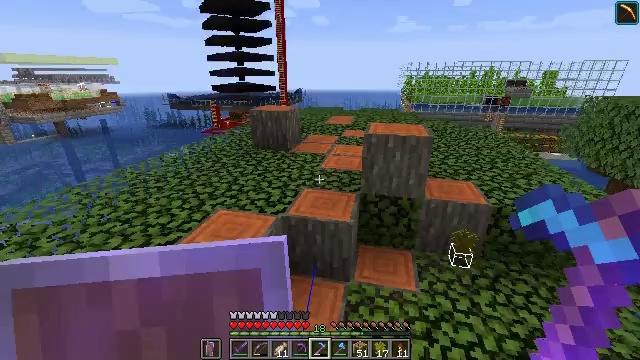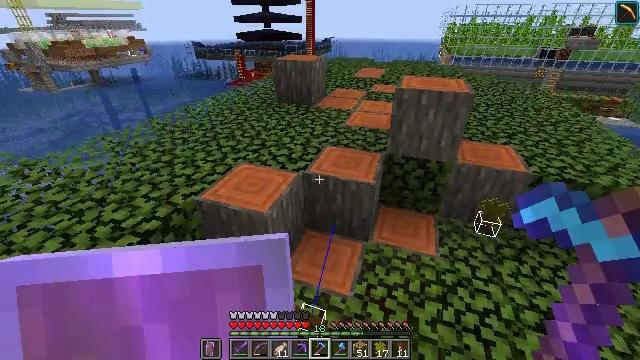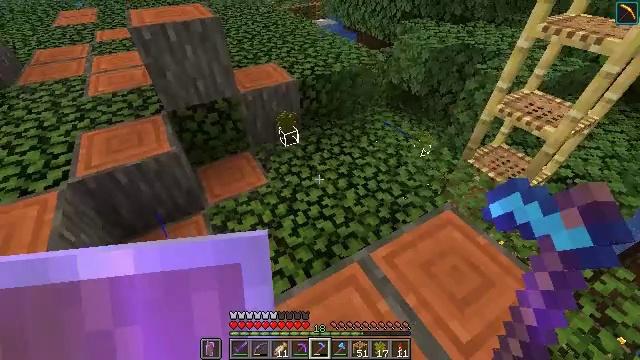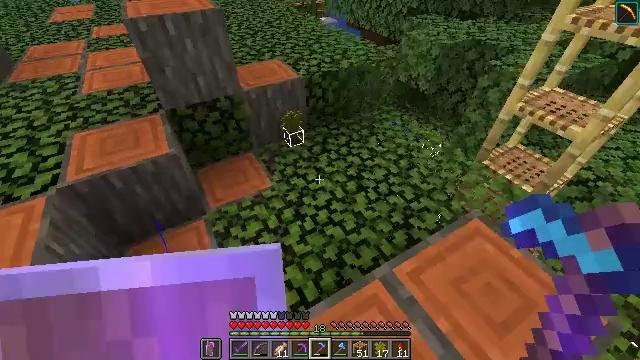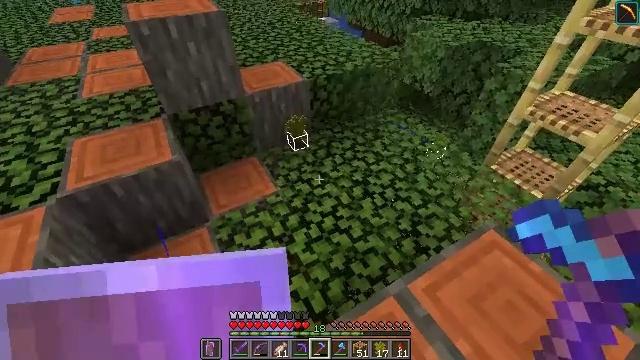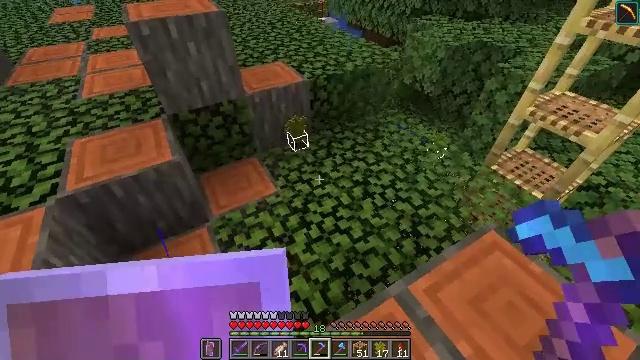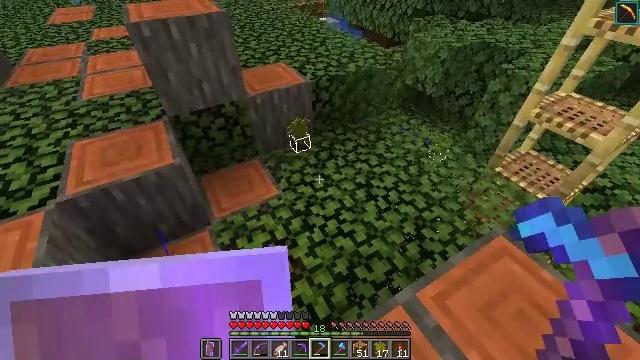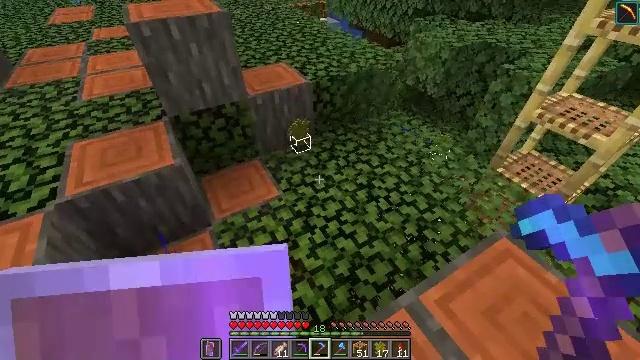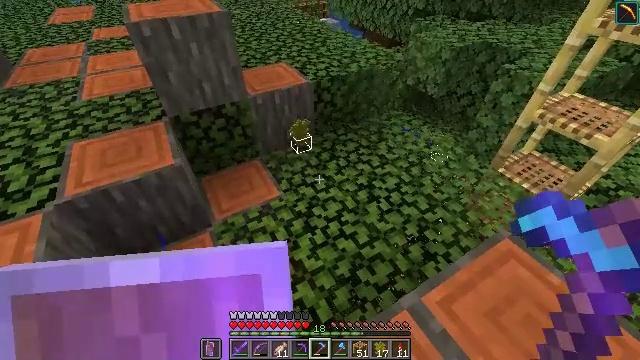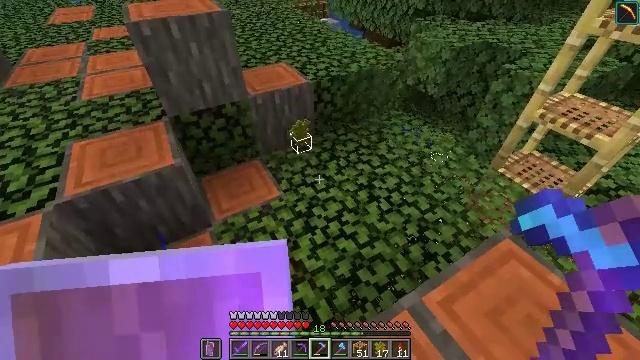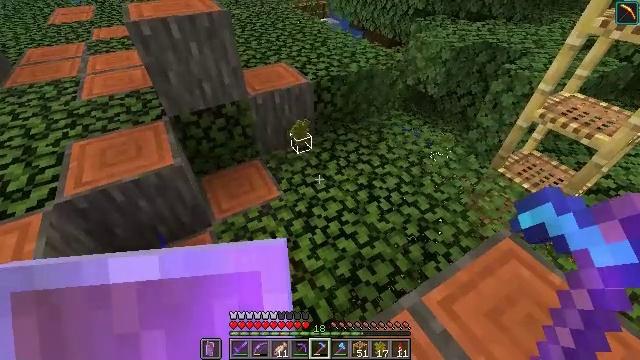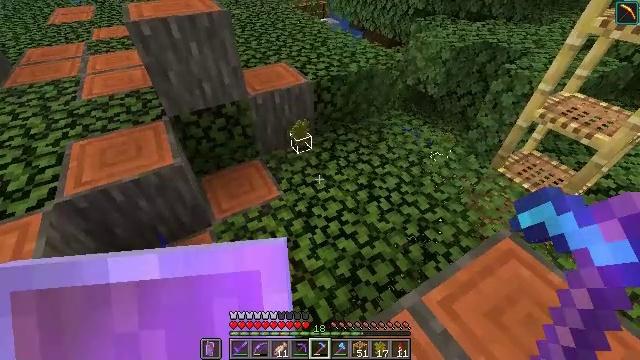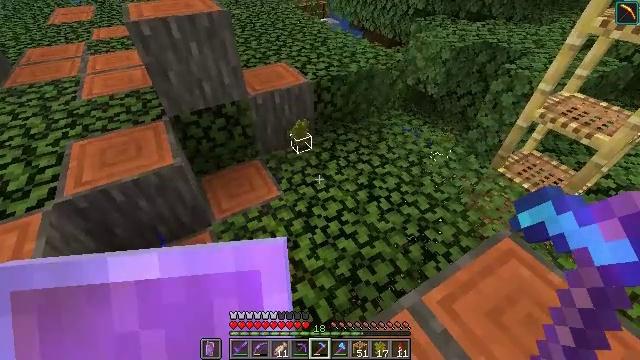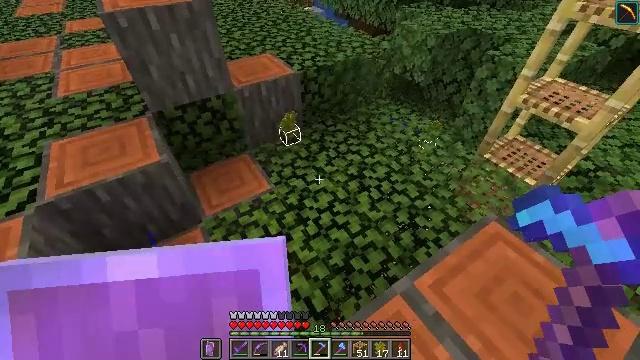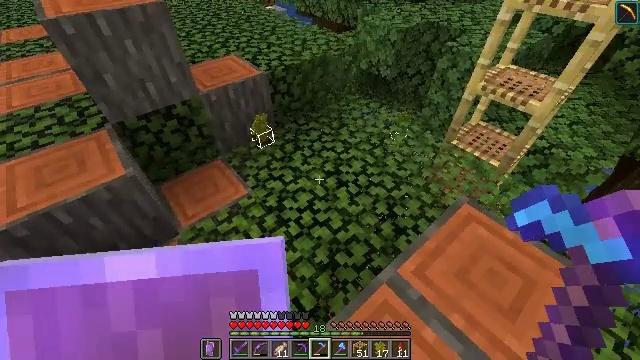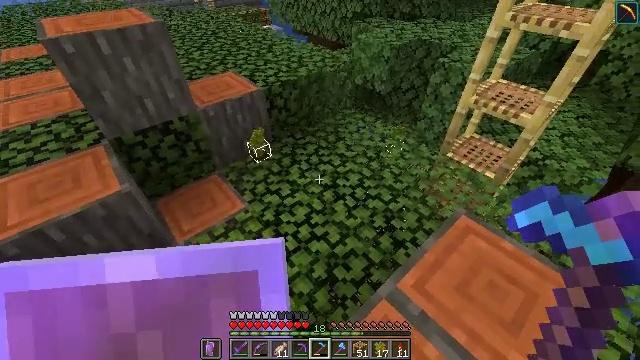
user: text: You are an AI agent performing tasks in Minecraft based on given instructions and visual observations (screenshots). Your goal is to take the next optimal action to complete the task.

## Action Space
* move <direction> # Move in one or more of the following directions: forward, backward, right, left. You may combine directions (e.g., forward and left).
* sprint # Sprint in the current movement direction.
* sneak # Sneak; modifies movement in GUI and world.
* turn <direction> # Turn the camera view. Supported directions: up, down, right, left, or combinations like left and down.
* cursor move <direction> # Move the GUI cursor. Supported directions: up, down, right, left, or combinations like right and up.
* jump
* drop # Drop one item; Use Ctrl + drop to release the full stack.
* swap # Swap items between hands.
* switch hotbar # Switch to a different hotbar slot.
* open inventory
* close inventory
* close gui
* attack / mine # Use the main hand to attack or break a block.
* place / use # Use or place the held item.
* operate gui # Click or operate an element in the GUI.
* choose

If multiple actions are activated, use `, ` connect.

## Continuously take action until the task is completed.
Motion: motion action
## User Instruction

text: Trim the tree by mining the acacia leaves.
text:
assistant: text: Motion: move forward
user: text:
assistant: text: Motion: move forward, turn right and down
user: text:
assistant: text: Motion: no_op
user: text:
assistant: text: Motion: no_op
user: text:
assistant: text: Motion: no_op
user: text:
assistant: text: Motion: no_op
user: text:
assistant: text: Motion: no_op
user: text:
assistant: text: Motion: no_op
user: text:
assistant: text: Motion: no_op
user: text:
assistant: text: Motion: no_op
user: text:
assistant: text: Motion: no_op
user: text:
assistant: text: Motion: no_op
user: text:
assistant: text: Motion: turn right and down
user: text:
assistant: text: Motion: turn right
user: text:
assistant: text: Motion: turn up
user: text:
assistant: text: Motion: no_op
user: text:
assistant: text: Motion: move forward
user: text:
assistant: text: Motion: move forward
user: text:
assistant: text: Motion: move forward
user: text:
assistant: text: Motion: move forward
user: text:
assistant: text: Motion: move forward
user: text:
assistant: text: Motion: move forward
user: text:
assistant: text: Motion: move forward, turn left
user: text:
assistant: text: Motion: move forward, turn left
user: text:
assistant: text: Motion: move forward, turn left and up
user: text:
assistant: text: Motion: move forward and move right, turn left
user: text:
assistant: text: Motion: move forward and move right, turn left and up
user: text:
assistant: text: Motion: move forward and move right, turn left and up
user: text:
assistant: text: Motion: move forward and move right, turn left and up
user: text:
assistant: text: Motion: move forward and move right, turn left and up